Question: I am using TinyMCE to provide a rich text editing text editor. But the line spacing between the lines is too much. I have added a screenshot that shows the line spacing I get on pressing an enter. What can be done about it
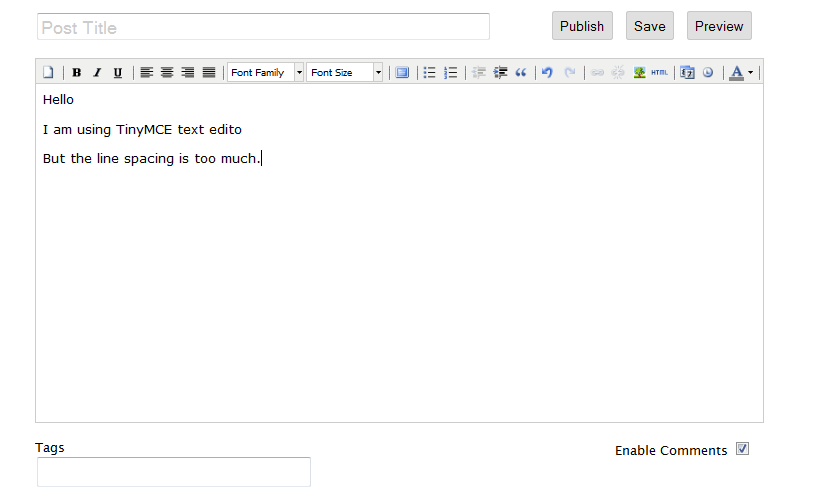
Answer: There is a css class that is applied to the TinyMCE html content. It looks like you have '<p>' tags causing the spacing. Honestly, it looks pretty good to me. But you can override in the css class:
'''
.tinymce-content p {
padding: 0;
margin: 2px 0;
}
'''
See the <URL> for more info.